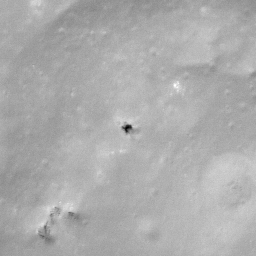
Pit: Sharonov 1b
Host crater: Sharonov
Host type: impact_melt
Lunar coordinates: latitude 12.576, longitude 173.402